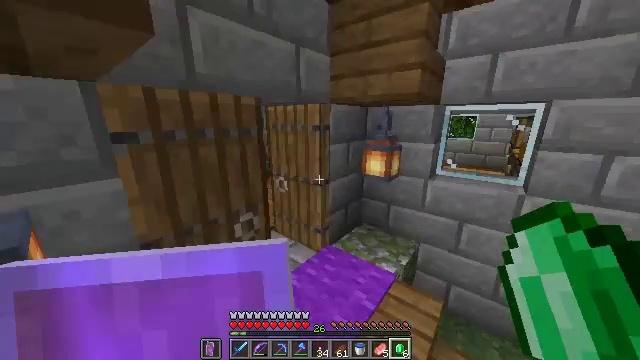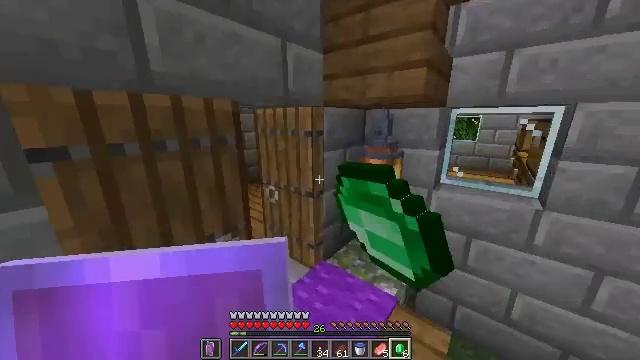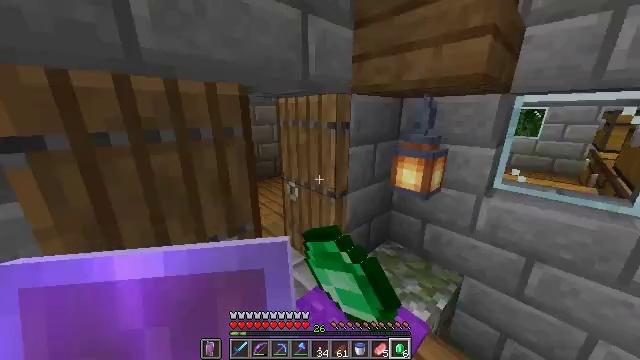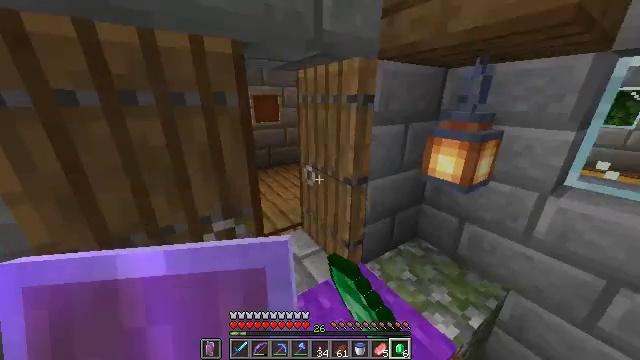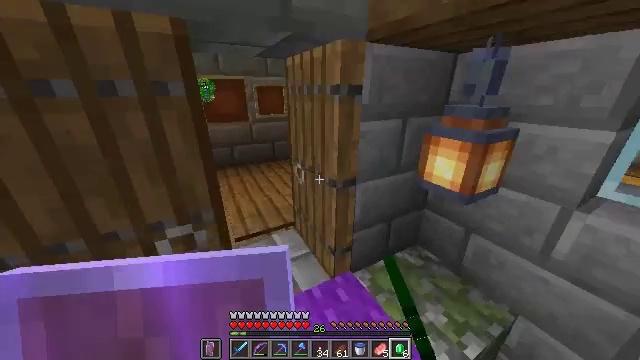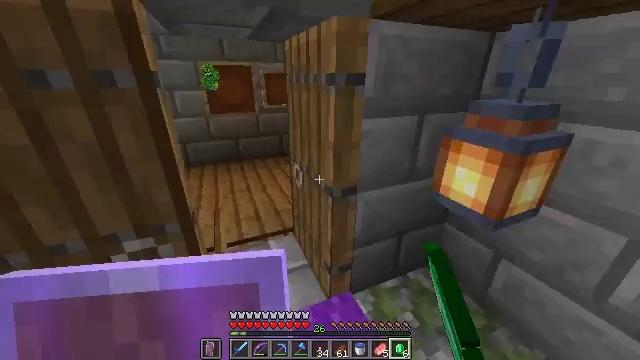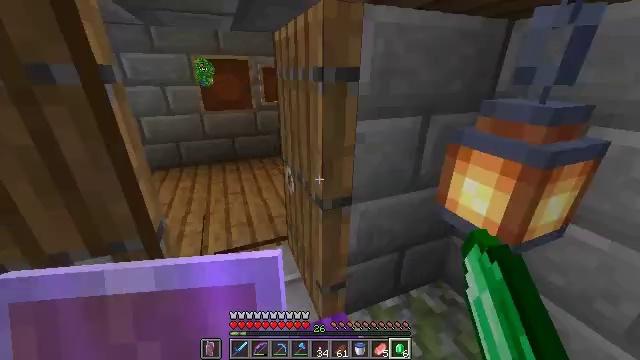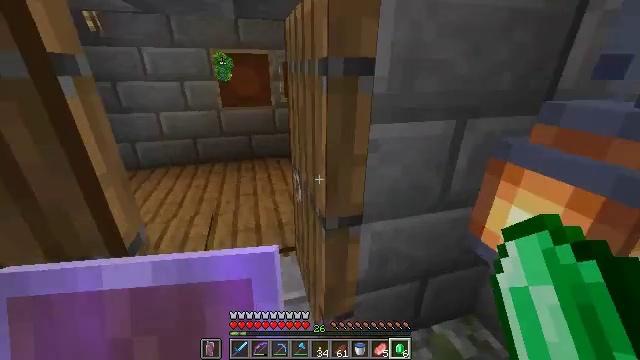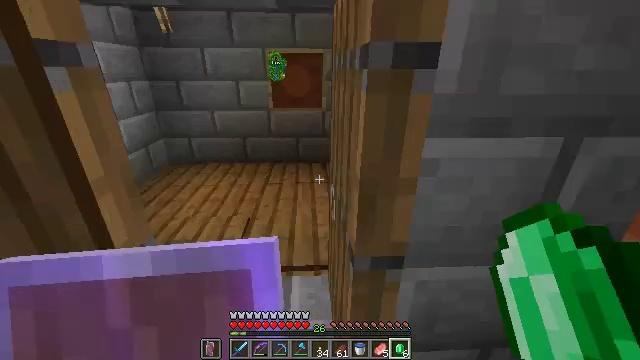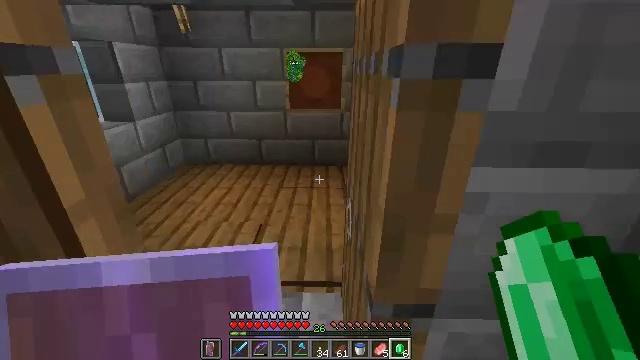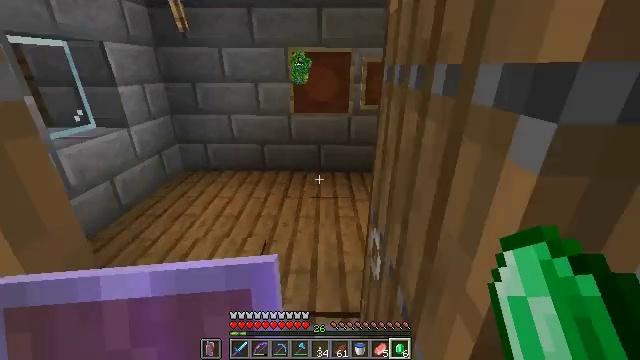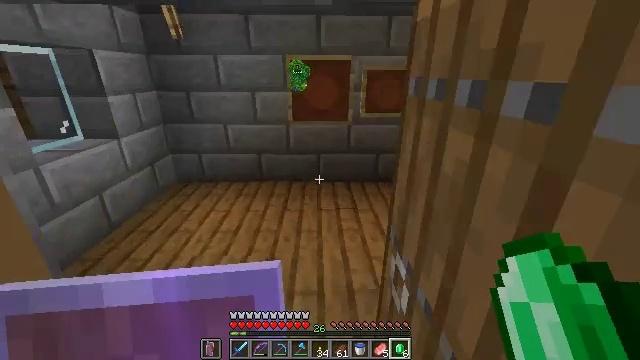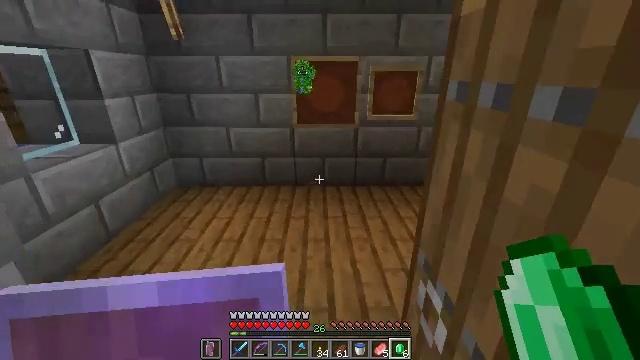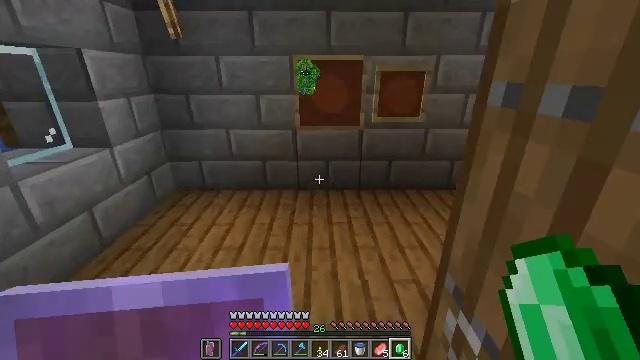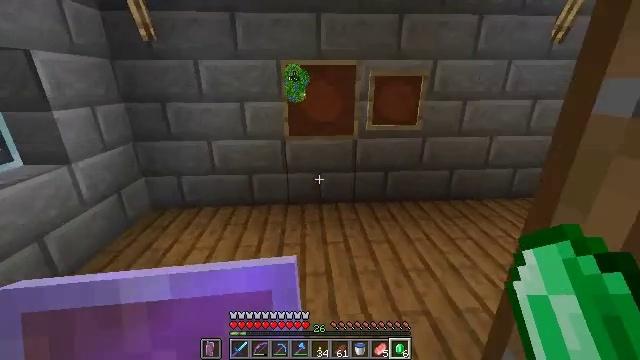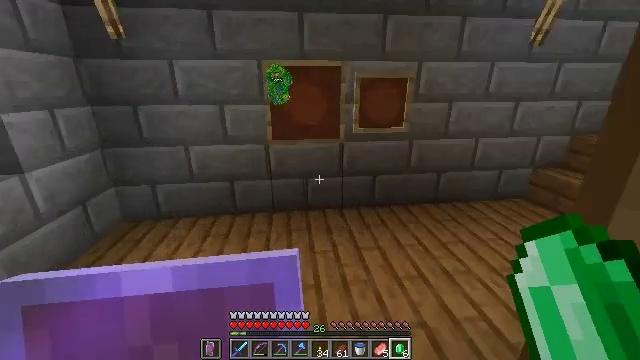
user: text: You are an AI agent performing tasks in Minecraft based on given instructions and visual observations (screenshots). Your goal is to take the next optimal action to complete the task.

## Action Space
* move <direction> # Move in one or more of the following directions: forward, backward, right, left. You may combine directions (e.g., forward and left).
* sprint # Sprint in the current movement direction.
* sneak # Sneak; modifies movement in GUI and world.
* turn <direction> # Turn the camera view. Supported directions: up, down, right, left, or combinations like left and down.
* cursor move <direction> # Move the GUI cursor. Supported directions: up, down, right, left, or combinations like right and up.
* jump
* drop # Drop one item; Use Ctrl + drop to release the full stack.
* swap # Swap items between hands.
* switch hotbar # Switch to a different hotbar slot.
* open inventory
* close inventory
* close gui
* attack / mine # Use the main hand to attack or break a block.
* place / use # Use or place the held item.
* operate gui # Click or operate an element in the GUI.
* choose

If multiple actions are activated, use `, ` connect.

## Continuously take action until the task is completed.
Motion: motion action
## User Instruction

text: Dig up the grass block for dirt.
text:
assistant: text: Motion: move forward, use / place
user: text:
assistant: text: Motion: move forward, turn left and down
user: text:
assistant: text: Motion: move forward, turn left and down
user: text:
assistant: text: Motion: move forward, turn left and down
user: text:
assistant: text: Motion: move forward, turn left and down
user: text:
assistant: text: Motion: move forward, turn left
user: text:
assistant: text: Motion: move forward, turn left
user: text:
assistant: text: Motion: move forward, turn left
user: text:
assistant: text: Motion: move forward and move left, turn left
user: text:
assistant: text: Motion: move forward and move left
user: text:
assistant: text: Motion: move forward and move left, turn right and up
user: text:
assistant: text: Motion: move forward
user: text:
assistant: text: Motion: move forward
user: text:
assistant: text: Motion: move forward, sprint, turn right and up
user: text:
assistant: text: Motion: move forward, sprint, turn right and up
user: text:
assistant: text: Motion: move forward, sprint, turn right and up
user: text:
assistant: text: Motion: move forward, turn right
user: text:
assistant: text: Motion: move forward, turn right
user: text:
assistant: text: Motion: move forward, turn right
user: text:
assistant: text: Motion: move forward, turn right
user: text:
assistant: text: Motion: move forward, turn right and up
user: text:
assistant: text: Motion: move forward, turn right
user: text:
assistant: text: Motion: move forward
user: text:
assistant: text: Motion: move forward
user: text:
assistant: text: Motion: move forward
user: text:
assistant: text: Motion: move forward
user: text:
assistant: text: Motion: move forward, open inventory
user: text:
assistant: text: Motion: open inventory
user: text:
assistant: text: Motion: open inventory
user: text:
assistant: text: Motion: no_op